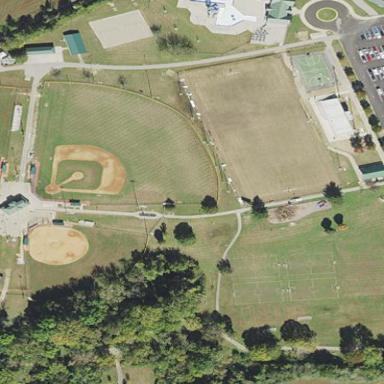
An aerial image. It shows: Baseball pitch for leisure and sports activities.